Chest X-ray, PA view. Patient: 47 years old, sex F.
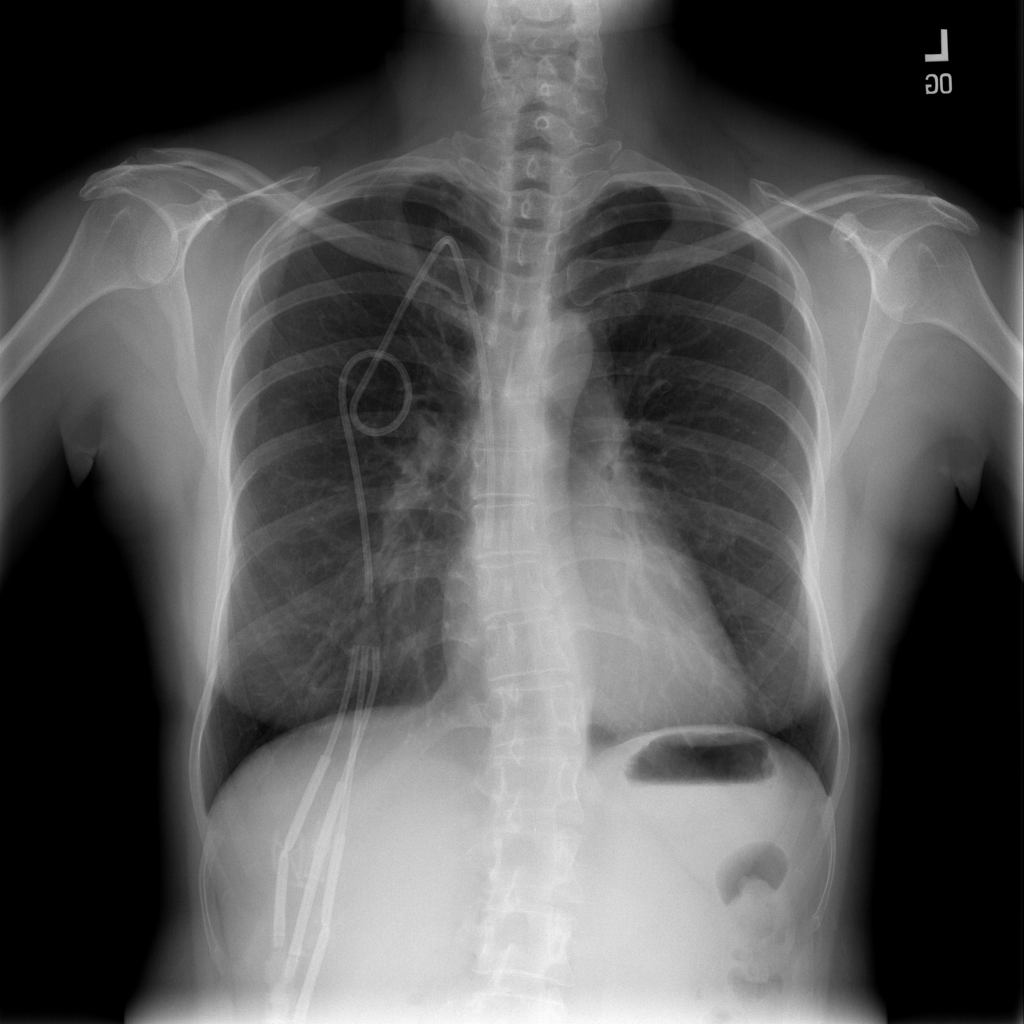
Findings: Infiltration